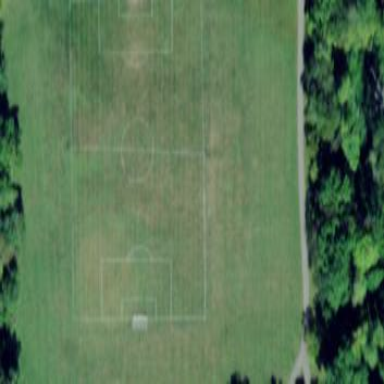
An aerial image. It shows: Soccer pitch for leisureland activities.